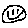
Label: smiley face